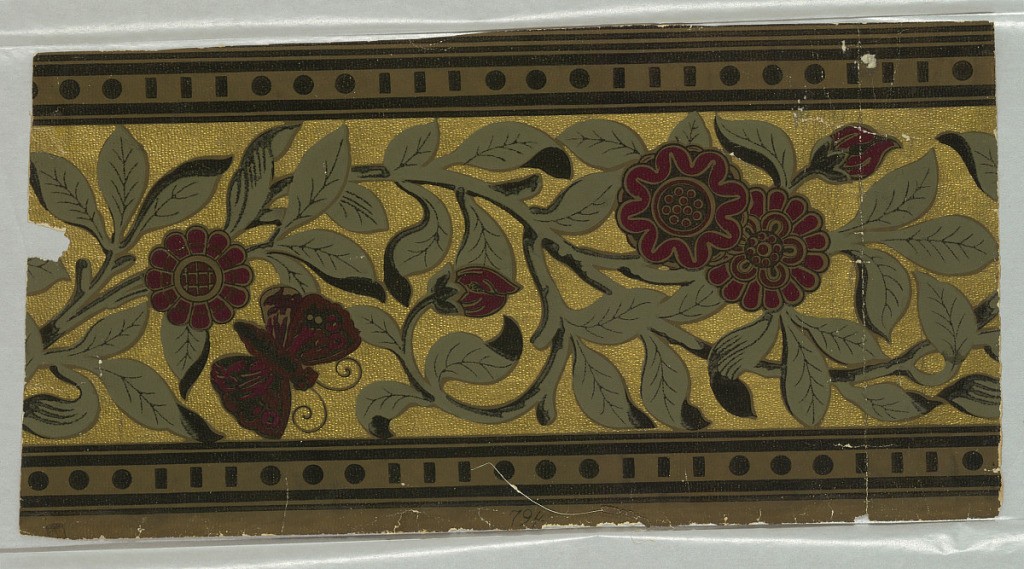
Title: Frieze
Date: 1880–85
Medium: Machine-printed paper, embossed
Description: Gilt ground, vines and border in olive green and black; flowers and butterfly dark red. Printed on embossed paper.